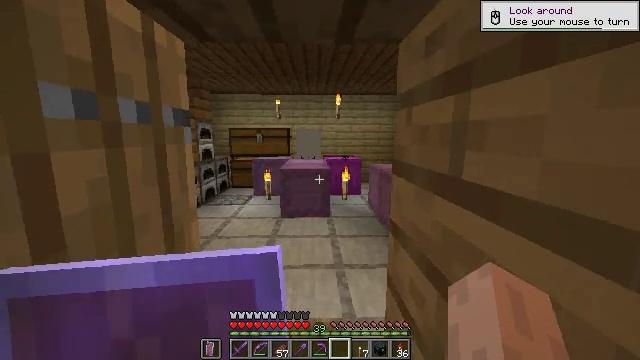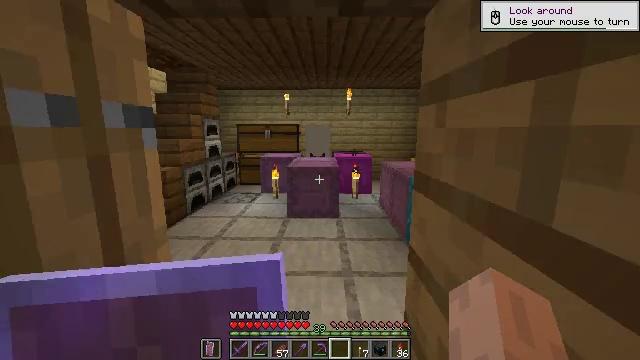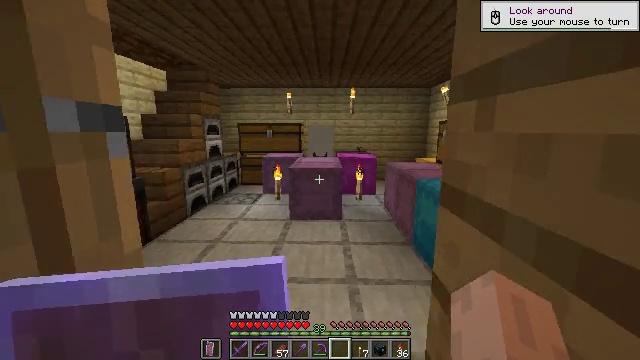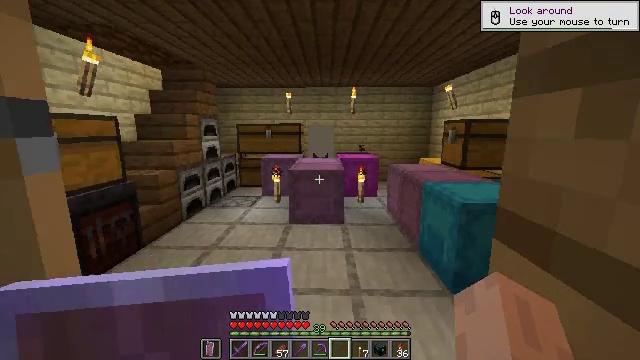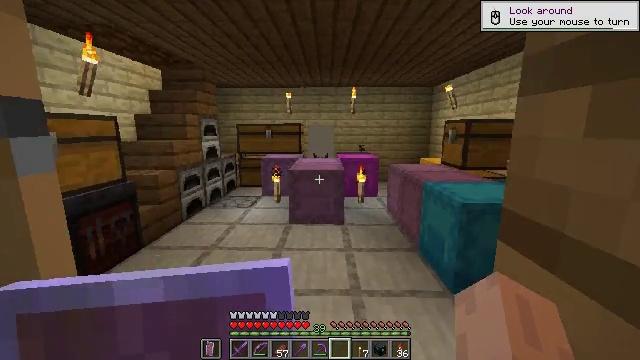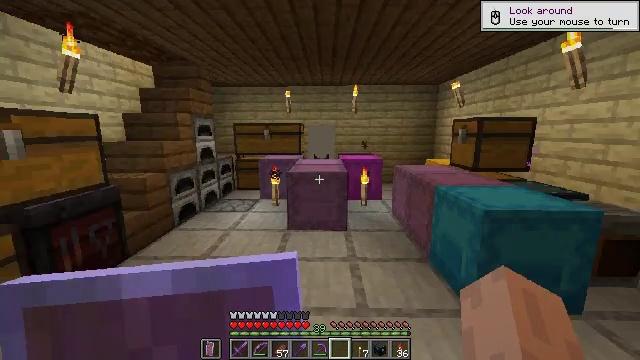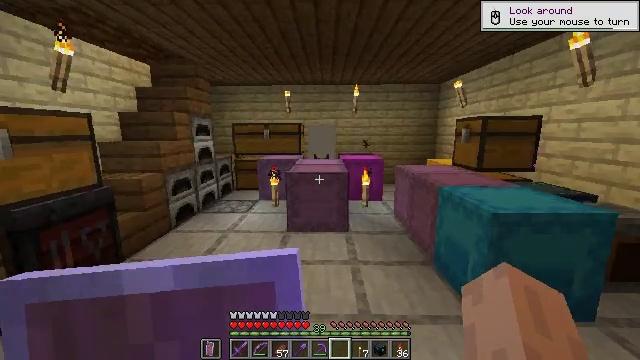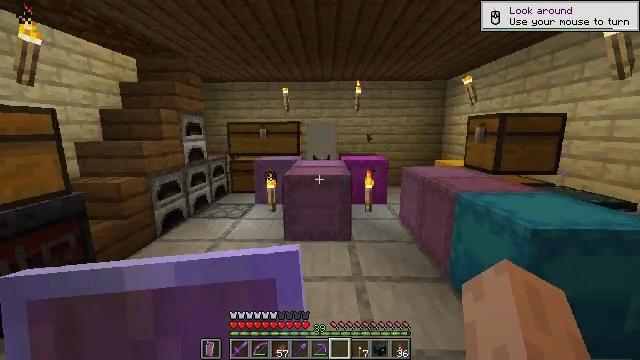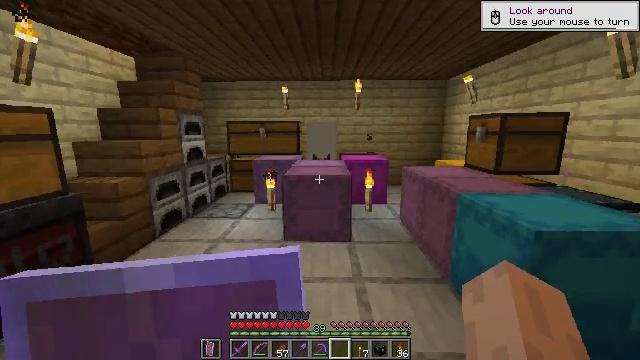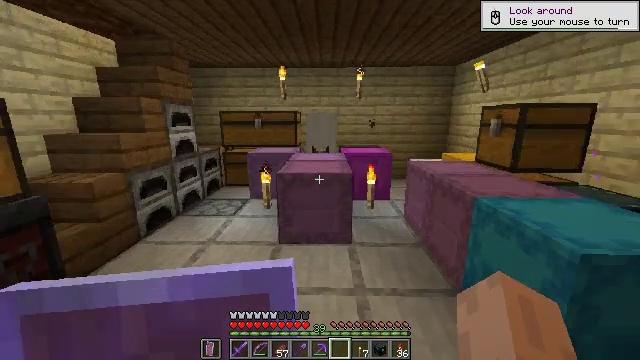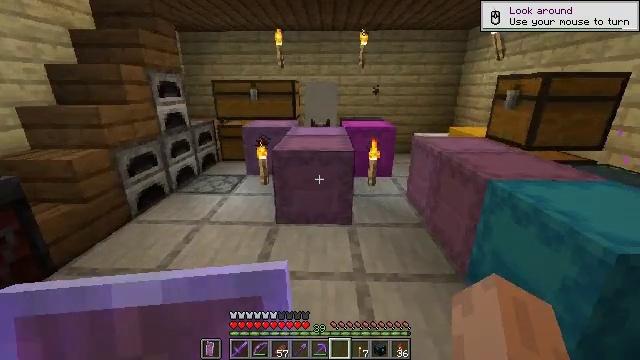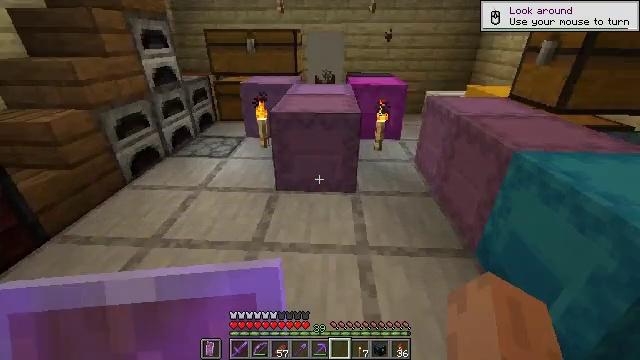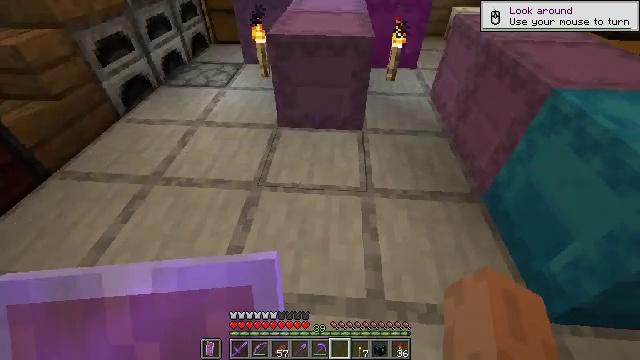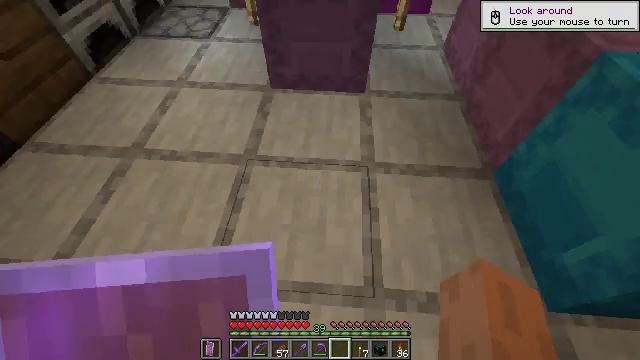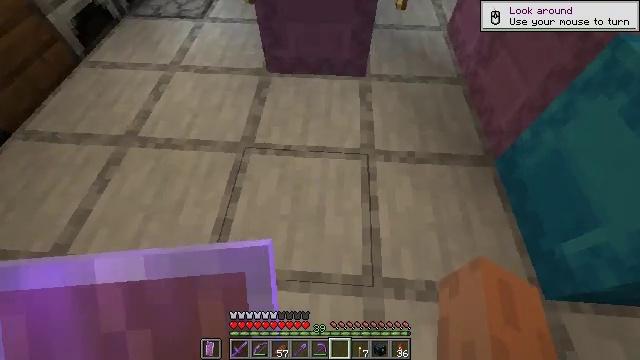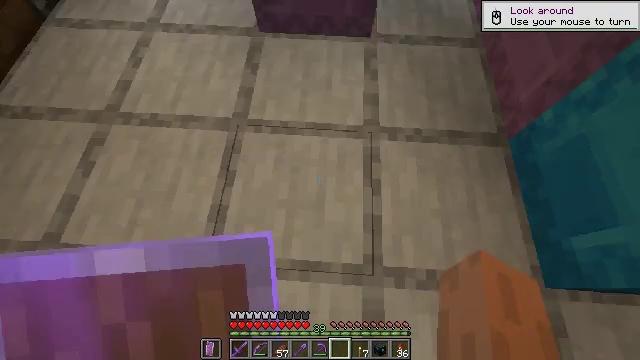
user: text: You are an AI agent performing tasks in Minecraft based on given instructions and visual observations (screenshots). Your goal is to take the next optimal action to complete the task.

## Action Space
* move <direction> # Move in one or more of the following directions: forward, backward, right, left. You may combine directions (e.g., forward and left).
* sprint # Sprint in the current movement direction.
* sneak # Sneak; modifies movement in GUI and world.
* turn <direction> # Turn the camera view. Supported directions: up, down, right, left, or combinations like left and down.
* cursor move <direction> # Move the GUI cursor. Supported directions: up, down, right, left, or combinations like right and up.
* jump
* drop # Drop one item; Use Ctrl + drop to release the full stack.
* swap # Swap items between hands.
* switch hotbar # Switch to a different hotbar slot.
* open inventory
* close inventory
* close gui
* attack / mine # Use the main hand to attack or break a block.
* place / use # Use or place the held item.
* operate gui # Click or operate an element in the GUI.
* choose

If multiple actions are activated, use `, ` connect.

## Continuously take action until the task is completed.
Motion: motion action
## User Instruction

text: Use sand and a furnace to craft glass.
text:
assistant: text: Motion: move forward and move right, turn left
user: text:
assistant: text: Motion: move forward and move right
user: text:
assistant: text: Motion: move forward
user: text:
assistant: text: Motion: move forward
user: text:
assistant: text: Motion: move forward
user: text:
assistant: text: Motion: move forward
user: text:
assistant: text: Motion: move forward
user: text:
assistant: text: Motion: move forward
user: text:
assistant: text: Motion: move forward, turn down
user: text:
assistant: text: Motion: move forward, turn down
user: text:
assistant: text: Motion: move forward, turn left and down
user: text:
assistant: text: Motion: move forward, turn left and down
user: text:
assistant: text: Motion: move forward, turn down
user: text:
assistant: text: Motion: move forward, turn down
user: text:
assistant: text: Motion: turn down
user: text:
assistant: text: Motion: turn down
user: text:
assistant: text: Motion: turn down
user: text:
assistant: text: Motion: no_op
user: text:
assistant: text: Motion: no_op
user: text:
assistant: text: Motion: no_op
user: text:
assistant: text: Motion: no_op
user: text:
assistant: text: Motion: no_op
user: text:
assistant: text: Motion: no_op
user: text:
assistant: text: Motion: no_op
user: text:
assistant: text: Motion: no_op
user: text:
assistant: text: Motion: no_op
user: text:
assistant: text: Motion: no_op
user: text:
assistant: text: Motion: no_op
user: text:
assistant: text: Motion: no_op
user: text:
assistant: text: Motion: no_op